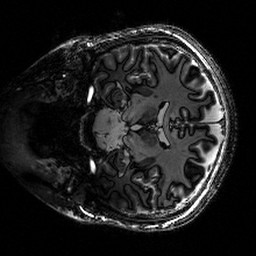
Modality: MP2RAGE
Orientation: coronal
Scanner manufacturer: siemens
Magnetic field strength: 6.98 T
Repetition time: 4.73 s
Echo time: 0.00191 s